Question: When producing a list of available parameter properties, rather than manually typing each persons name in one by one, is there any way of just populating the data from the table/view which holds all the possible names?
I assume its in the circled box however all that does it let me point to a dataset and then field which I have tried selecting 'StaffName' (being the field that is the one I'm using) if I then run the report it falls over.

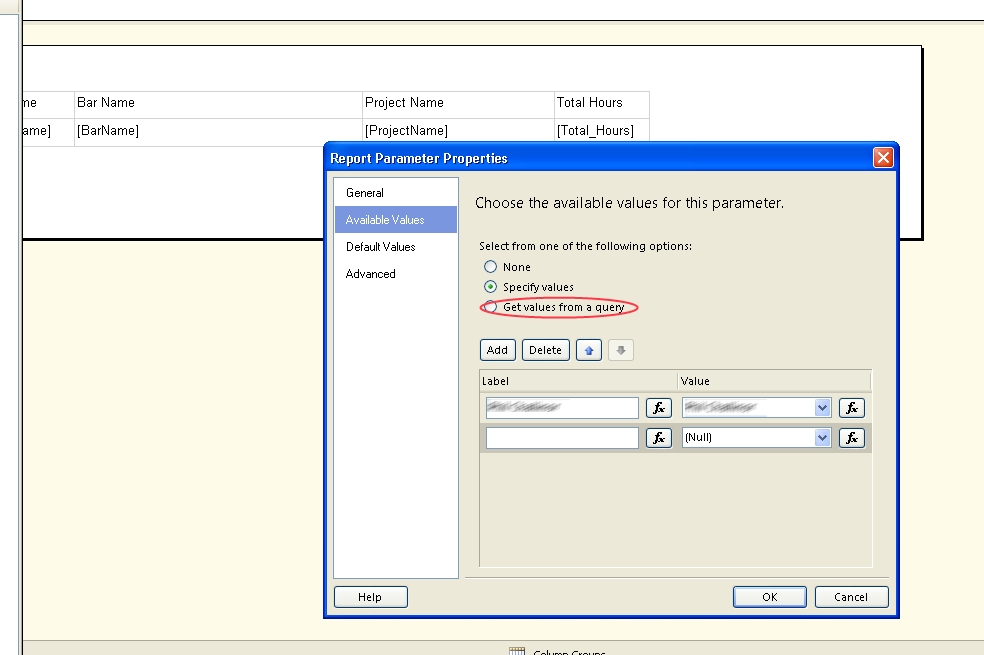
Answer: SSRS's concept of a query is largely tied to a data set that you define in Report Data.
When you choose 'Use a query', you should be choosing a pre-defined query from Report Data. Of course, the good news is that you can define these yourself.
So let's take your example. You want your possible parameter options to be StaffNames.
Create a new dataset in Report Data. It should return all possible staff names for your report.
'''
Something like:-
SELECT DISTINCT
StaffName,
StaffID
FROM
MyReportViewOrTable
'''
Once you have defined this dataset, you should be able to use it as a source of parameter values.